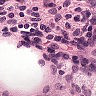
Metastatic tissue present: no